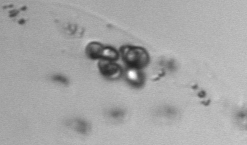
Label: Phaeocystis